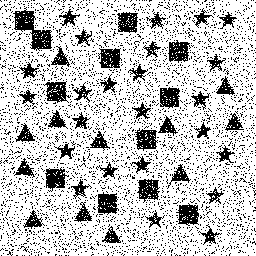
Squares: 12
Triangles: 12
Stars: 24
Total shapes: 48